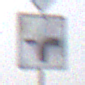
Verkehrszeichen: VerlaufVorfahrtsstrasse9
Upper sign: Vorfahrtsstrasse
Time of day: MorningAfternoon
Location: Outdoor (Nature)
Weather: PartlyCloudy
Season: NotSpecified
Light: Natural